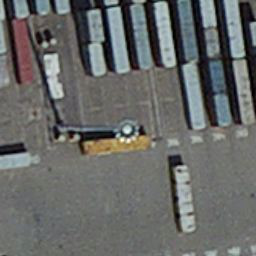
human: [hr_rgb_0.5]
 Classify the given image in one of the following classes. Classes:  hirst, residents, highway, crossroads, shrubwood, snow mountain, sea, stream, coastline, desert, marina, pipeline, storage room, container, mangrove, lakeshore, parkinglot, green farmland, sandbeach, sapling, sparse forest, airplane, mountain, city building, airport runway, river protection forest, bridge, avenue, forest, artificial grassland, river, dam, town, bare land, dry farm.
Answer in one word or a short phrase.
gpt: container